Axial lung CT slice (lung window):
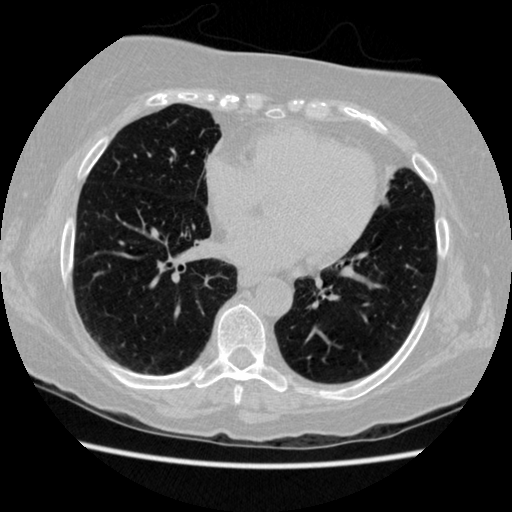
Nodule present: no